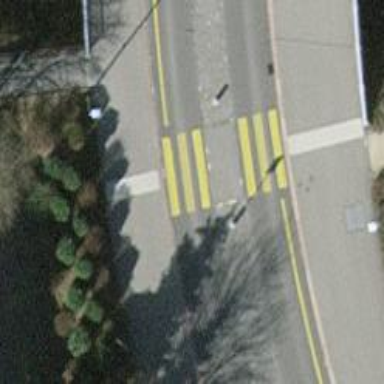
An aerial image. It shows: Uncontrolled zebra crossing with pedestrian island.